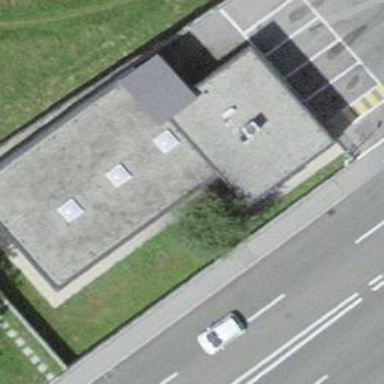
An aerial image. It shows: Fuel station.